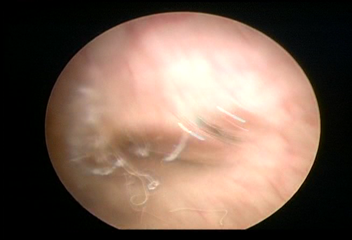
Modality: WLC
Class: Normal mucosa
Bladder cancer association: No